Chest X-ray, PA view. Patient: 58 years old, sex M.
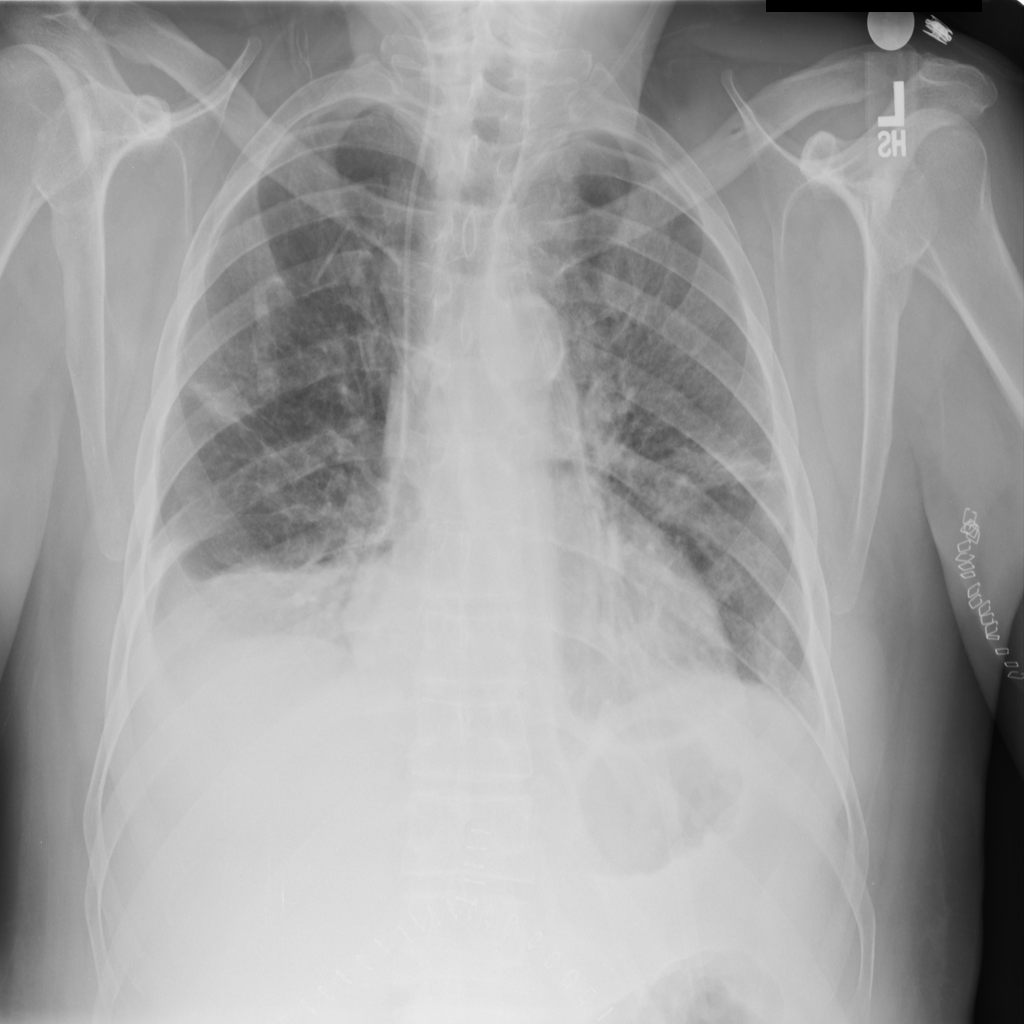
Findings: Infiltration